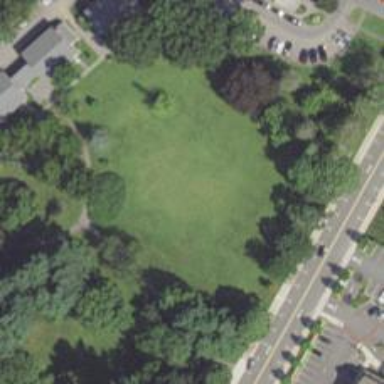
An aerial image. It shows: Park.